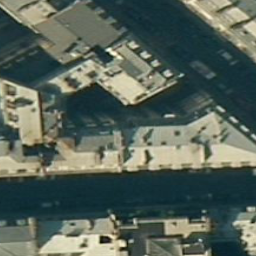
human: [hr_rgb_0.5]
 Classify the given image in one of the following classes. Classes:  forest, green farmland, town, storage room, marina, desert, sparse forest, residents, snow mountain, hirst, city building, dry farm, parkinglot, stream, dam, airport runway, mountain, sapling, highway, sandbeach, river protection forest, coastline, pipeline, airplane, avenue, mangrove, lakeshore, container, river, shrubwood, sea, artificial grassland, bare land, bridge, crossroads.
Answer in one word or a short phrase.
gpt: city building